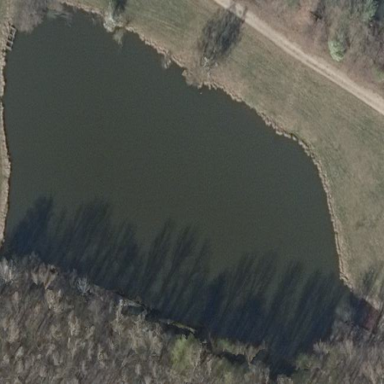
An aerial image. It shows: Pond surrounded by natural water.